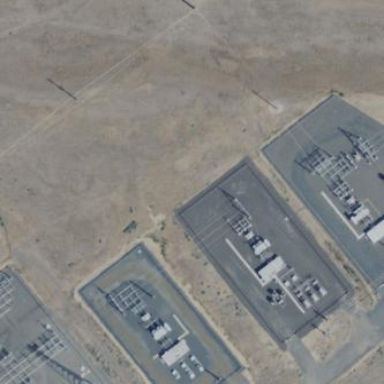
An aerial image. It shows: Power substation.